Aerial crown-view tile of a tropical tree (Barro Colorado Island, Panama), acquired 20250915:
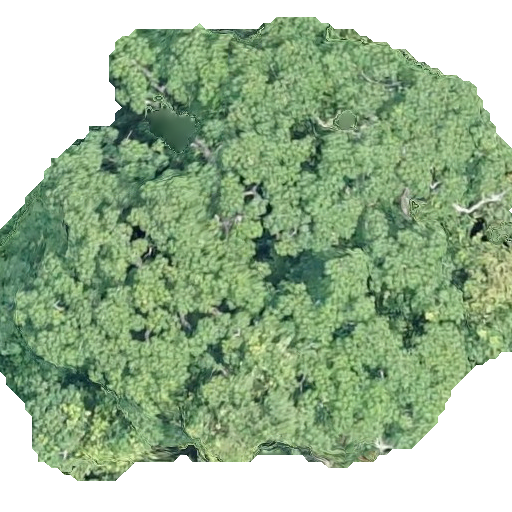
Species: Pseudobombax septenatum
GBIF accepted scientific name: Pseudobombax septenatum
Crown area: 279.687 m²